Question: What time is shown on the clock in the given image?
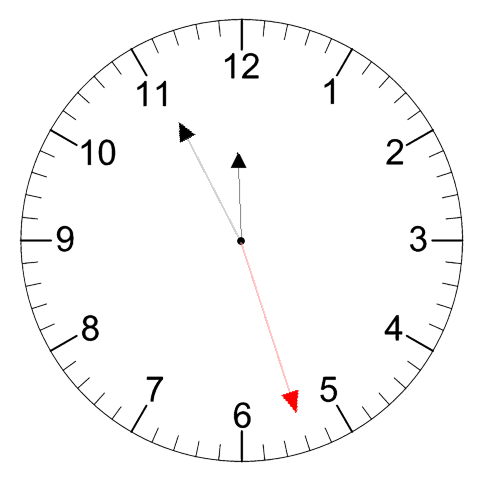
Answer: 11:55:27